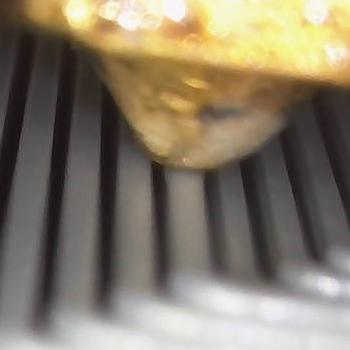
Flow rate: 100%